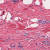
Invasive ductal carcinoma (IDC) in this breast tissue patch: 1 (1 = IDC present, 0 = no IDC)